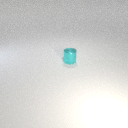
small cyan metal cylinder